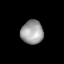
Tissue: lung
Cell type: Epithelial cells
Senescence score: 0.2011
Nuclear area (px): 520
Mean DAPI intensity: 157.681